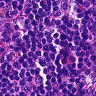
Metastatic tissue present: no